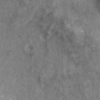
Label: not_dusty